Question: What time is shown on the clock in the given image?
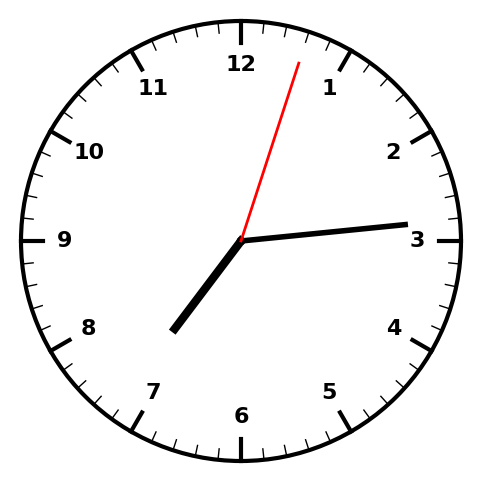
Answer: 07:14:03